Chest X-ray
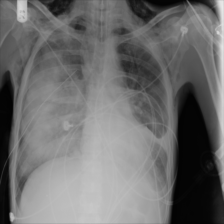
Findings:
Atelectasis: negative
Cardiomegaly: negative
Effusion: negative
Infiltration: negative
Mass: negative
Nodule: negative
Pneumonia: negative
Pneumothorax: negative
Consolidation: negative
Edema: negative
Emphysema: positive
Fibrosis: negative
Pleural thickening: negative
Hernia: negative